Field crop: maize
Growth stage: 1
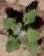
Species: chenopodium